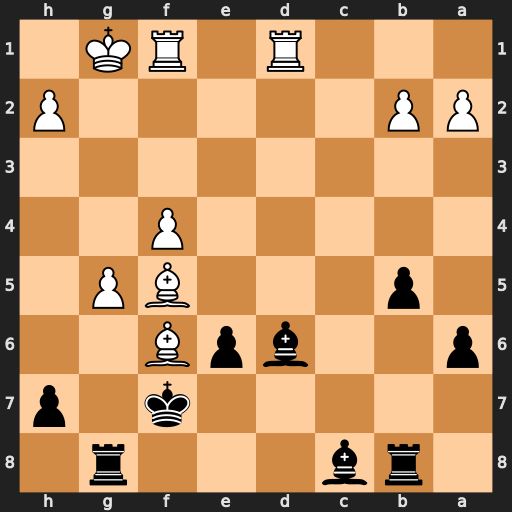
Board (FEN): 1rb3r1/5k1p/p2bpB2/1p3BP1/5P2/8/PP5P/3R1RK1
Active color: b
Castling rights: -
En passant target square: -
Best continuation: Bc5+ Bd4 Bxd4+